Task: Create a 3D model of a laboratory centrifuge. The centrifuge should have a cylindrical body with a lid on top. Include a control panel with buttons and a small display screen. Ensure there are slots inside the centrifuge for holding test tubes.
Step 602:
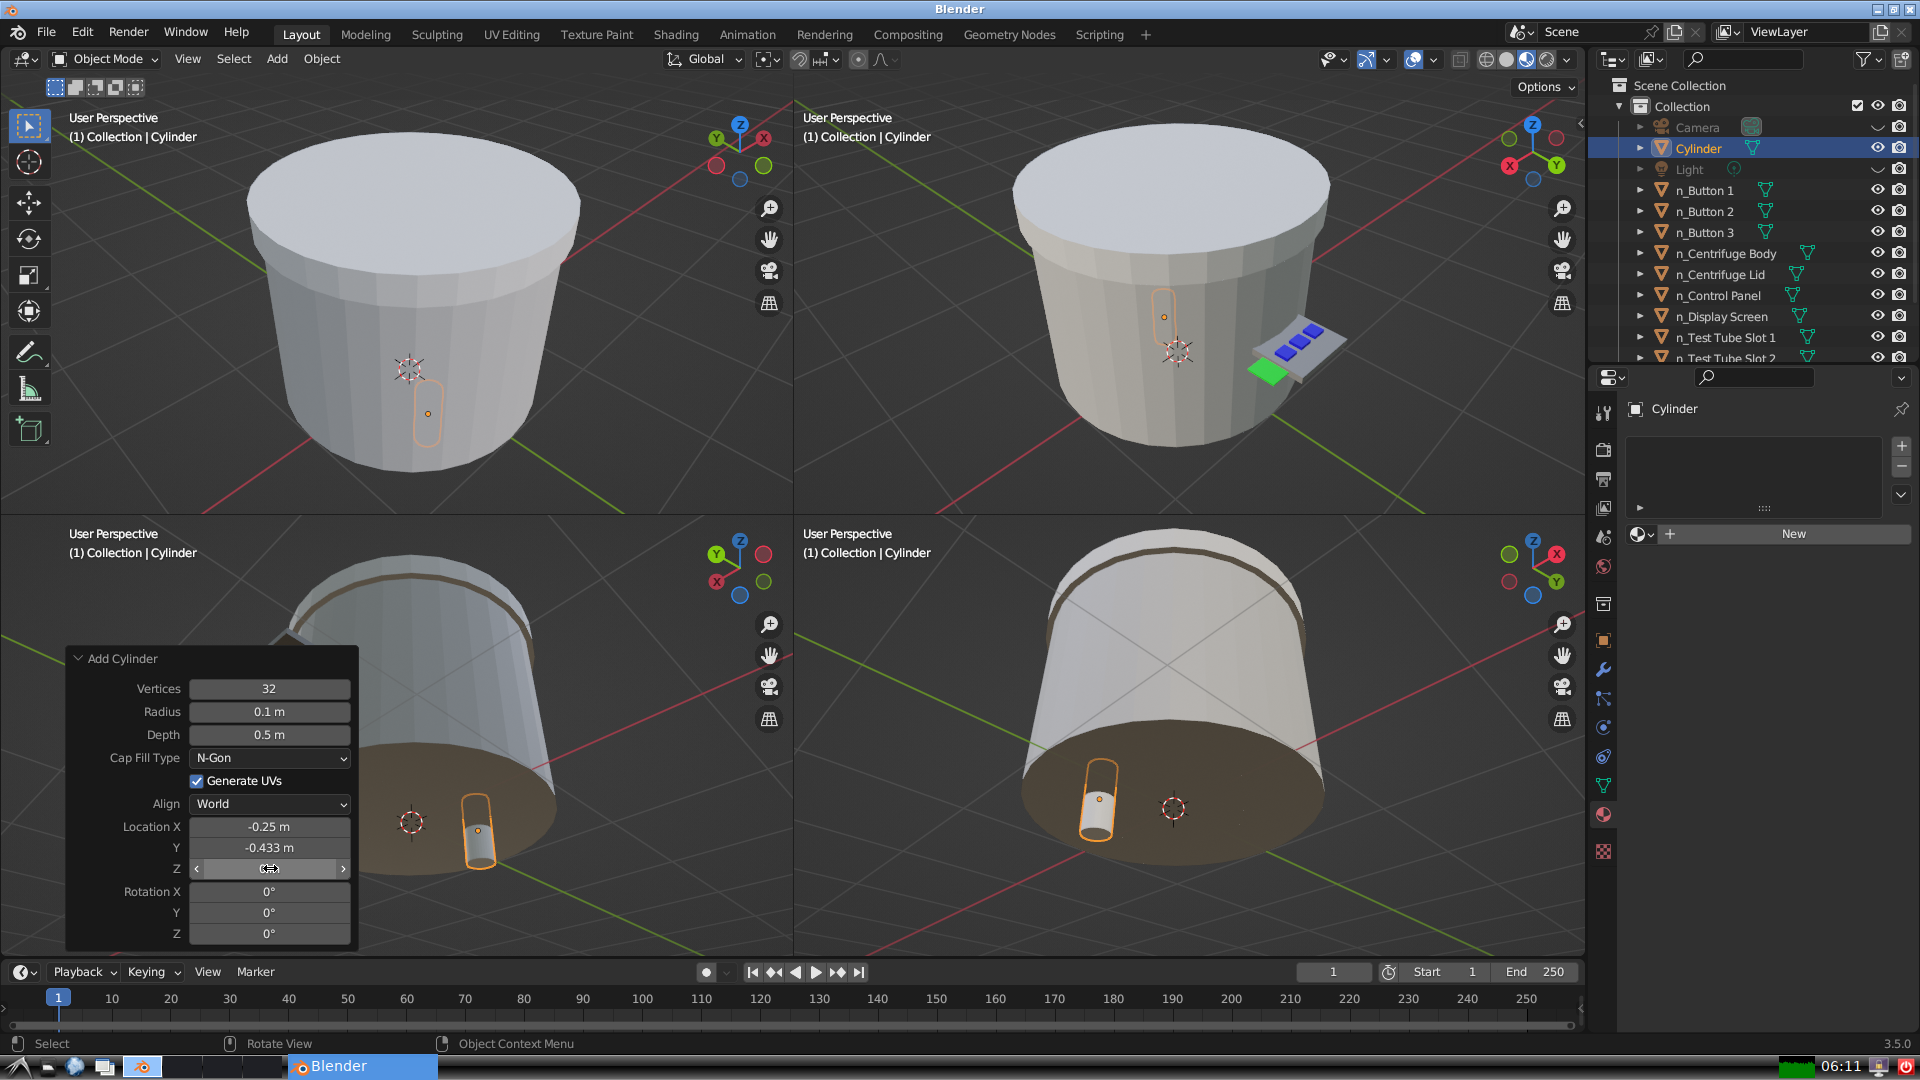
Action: click: no